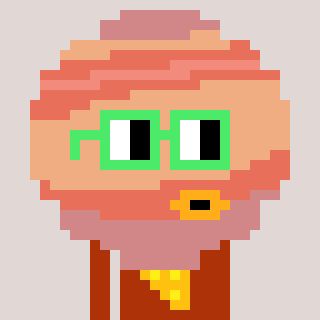
a pixel art character with square light green glasses, a jupiter-shaped head and a hotbrown-colored body on a warm background